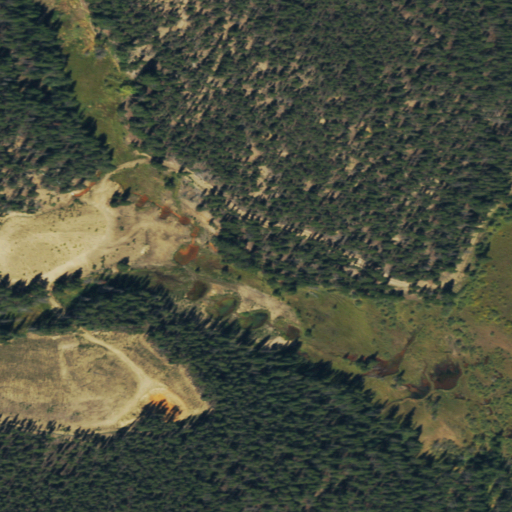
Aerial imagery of valley in Colorado named Little Sugarloaf Gulch containing evergreen forest, woody wetlands, grassland, herbaceous wetlands, and shrub